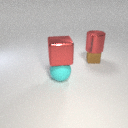
large cyan rubber sphere below large red metal cube